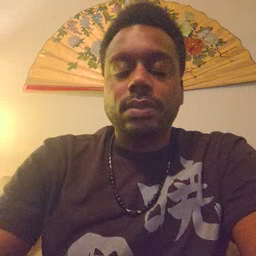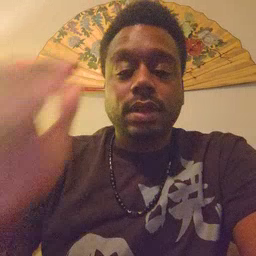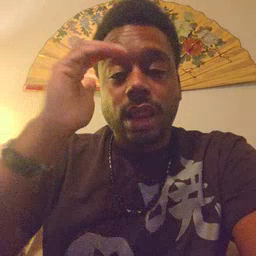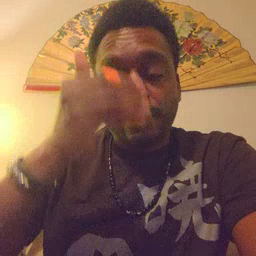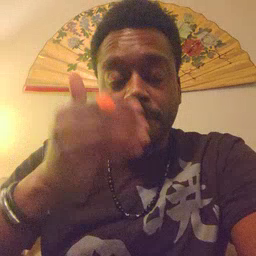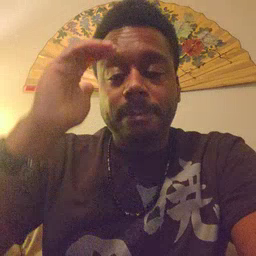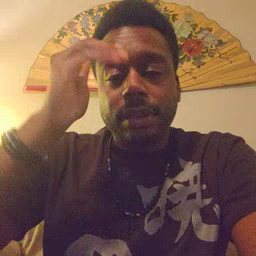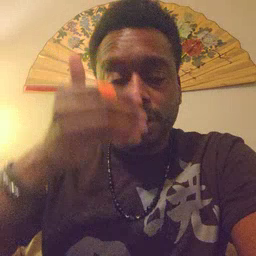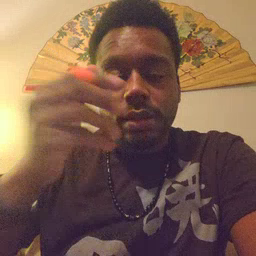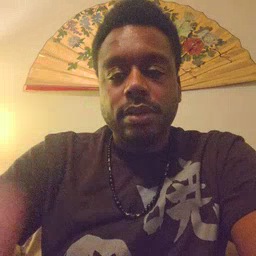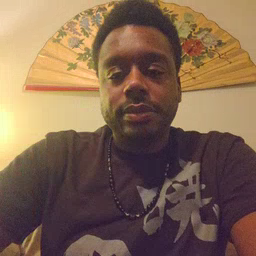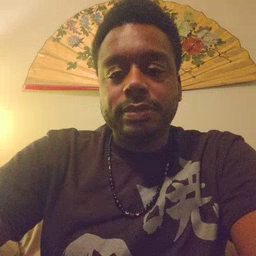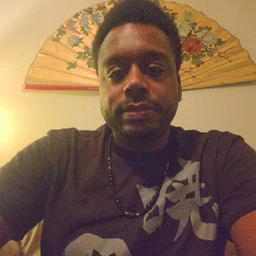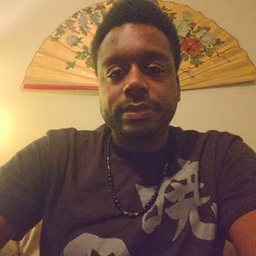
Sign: sleepy